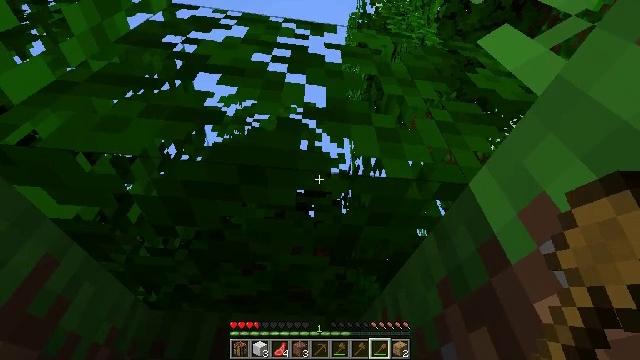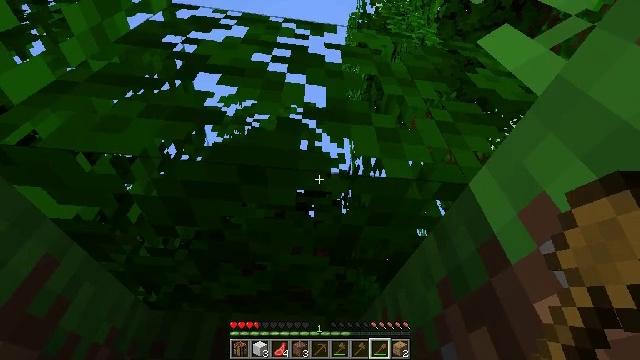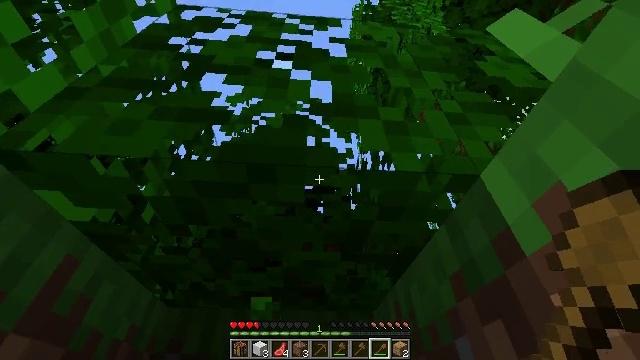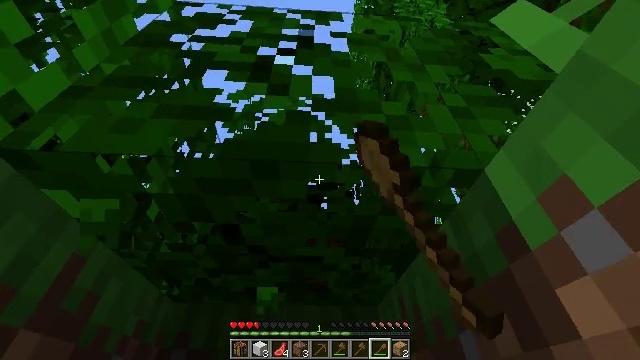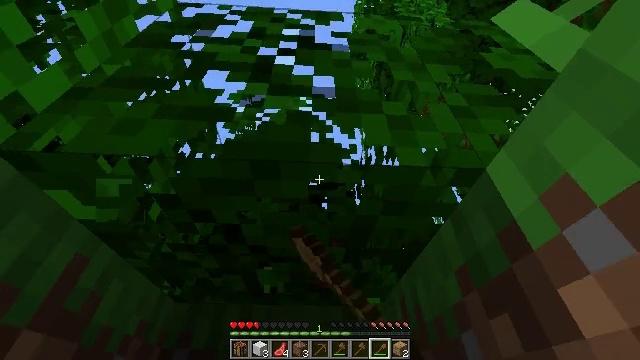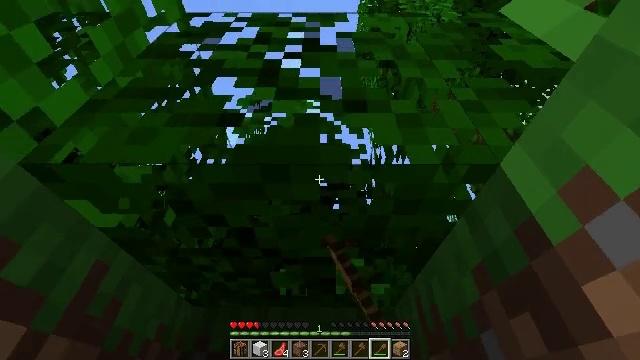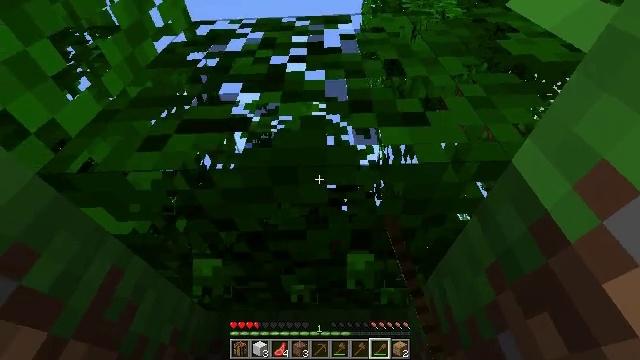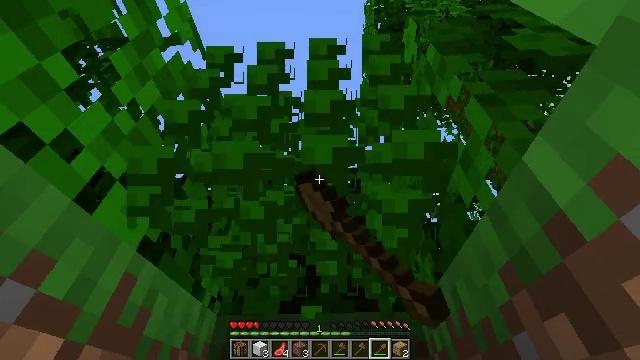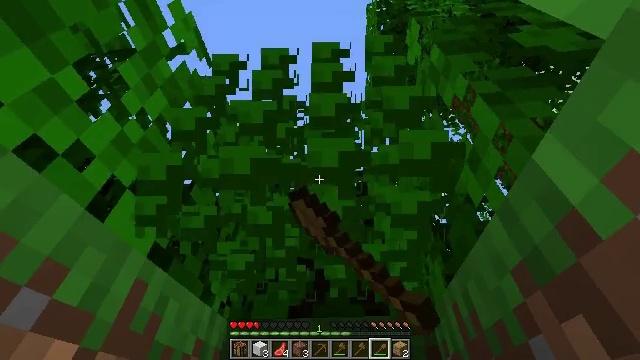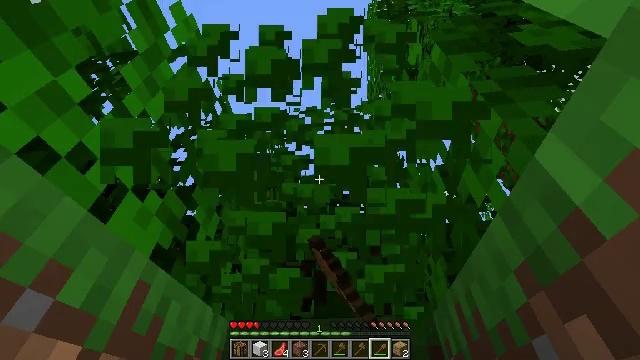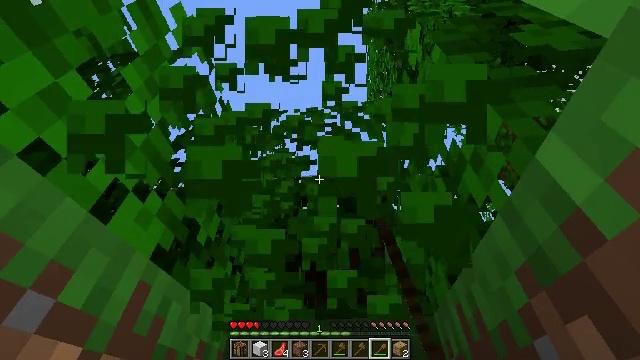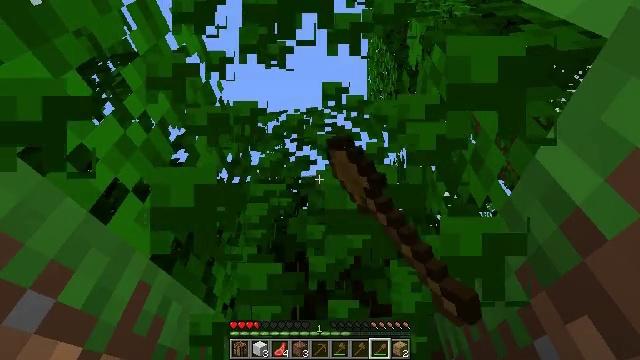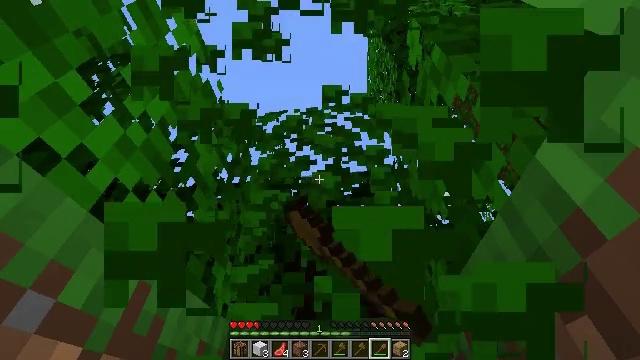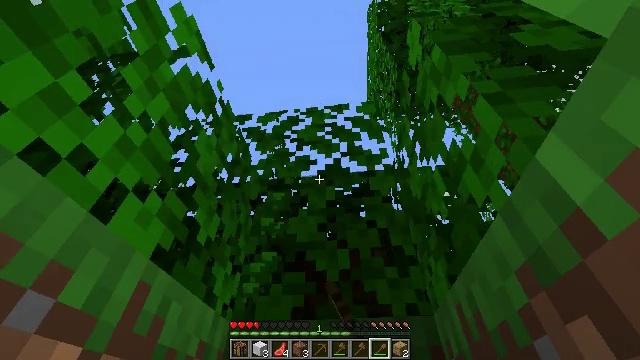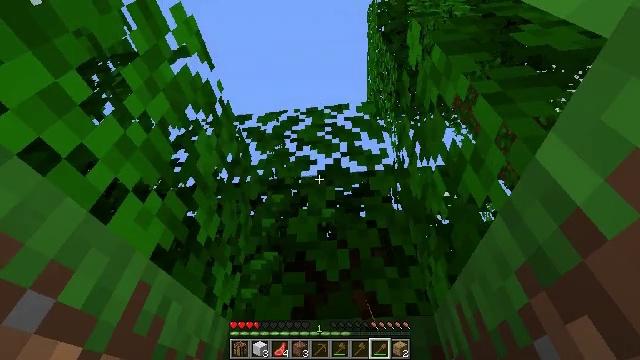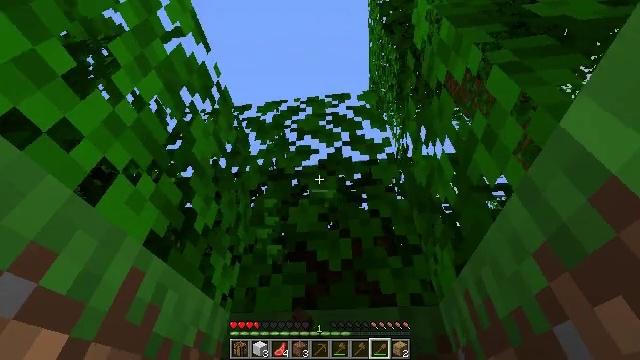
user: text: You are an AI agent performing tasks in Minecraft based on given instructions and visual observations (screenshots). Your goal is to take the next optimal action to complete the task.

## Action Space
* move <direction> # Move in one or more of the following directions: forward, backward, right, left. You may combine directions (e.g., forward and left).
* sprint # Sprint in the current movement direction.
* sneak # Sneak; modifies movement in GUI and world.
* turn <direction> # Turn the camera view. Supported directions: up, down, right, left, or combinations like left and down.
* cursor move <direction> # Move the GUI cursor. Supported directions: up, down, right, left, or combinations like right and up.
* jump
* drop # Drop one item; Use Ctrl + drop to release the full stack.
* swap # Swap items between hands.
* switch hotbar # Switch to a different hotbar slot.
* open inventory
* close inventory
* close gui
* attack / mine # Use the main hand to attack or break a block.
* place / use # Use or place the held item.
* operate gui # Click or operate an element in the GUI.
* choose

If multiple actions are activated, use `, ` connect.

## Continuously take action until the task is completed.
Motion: motion action
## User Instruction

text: Trim the tree by mining oak leaves.
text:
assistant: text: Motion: no_op
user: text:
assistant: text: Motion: turn left, attack / mine
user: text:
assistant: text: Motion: attack / mine
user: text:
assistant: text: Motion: attack / mine
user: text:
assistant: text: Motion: turn left, attack / mine
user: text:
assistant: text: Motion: turn left, attack / mine
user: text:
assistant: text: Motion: turn left, attack / mine
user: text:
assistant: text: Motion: turn left, attack / mine
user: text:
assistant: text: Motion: attack / mine
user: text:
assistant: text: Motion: attack / mine
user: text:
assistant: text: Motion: attack / mine
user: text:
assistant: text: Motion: attack / mine
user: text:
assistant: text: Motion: attack / mine
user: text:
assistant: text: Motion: attack / mine
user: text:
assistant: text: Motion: move forward, turn down
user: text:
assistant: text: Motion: move forward, turn right and down, jump
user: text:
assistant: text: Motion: move forward, turn right and down, attack / mine, jump
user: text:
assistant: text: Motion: move forward, turn down, attack / mine, jump
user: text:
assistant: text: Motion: move forward, turn right and down, attack / mine
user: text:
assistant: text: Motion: turn right and down, attack / mine
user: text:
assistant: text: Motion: turn down, attack / mine
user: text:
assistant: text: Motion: attack / mine
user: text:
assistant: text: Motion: attack / mine
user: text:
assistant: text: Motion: turn left and up, attack / mine
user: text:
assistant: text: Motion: turn up, attack / mine
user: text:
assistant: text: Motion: turn up, attack / mine
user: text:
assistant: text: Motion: turn up, attack / mine
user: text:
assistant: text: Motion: turn up, attack / mine
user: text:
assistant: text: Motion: attack / mine
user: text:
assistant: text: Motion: attack / mine